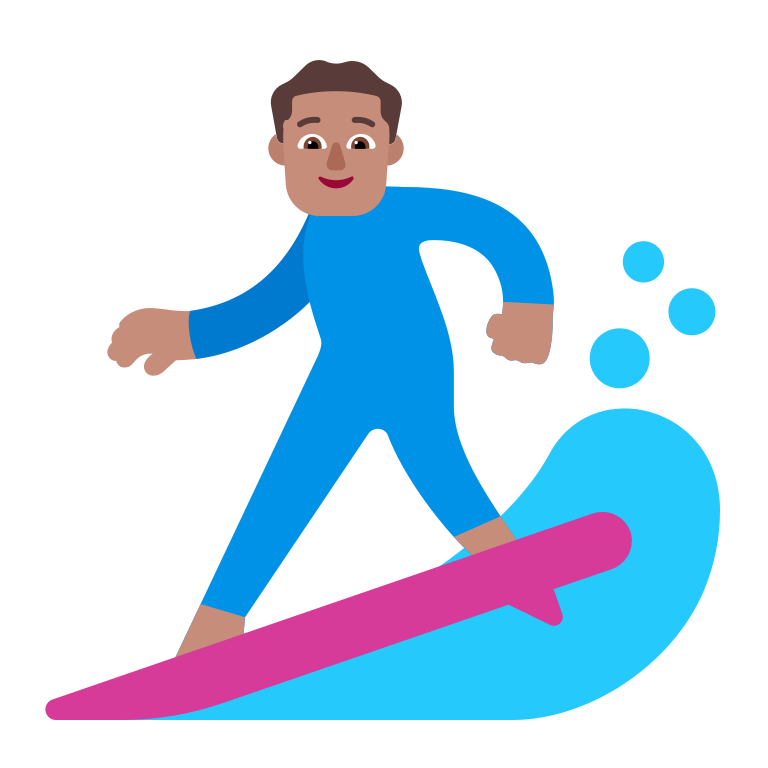
man surfing flat